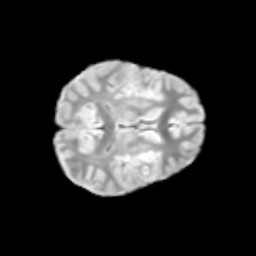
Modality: T2w
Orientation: axial
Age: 9
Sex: male
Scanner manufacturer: siemens
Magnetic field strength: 3 T
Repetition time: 3.8 s
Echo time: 0.07 s